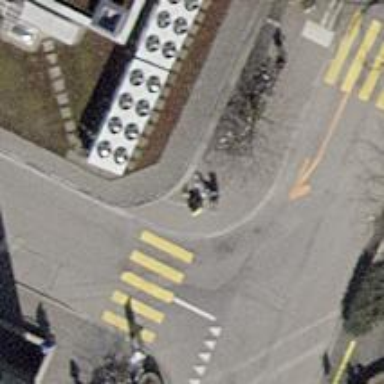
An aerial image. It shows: Bicycle parking area with wall loops for securing bikes.